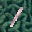
Label: 1